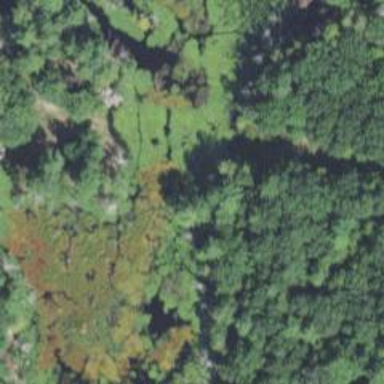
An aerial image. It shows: Beautiful wet meadow natural wetland.